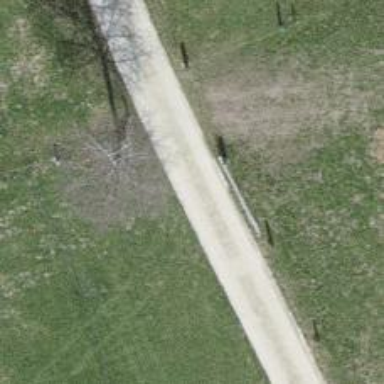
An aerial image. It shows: Well-maintained track road of grade 1.